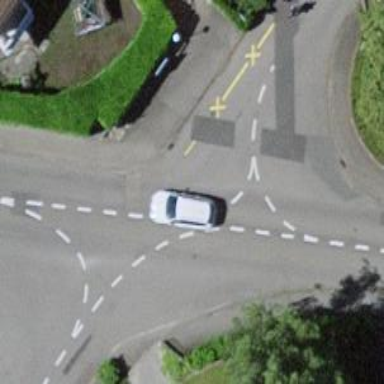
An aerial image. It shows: Kerb serving as barrier.